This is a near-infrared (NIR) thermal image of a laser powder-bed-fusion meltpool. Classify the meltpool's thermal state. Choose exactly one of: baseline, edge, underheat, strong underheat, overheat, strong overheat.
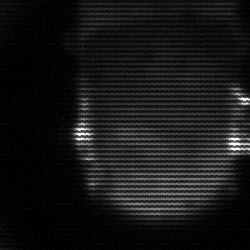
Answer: baseline